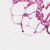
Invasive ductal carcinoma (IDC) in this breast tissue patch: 0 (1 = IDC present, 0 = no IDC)